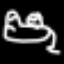
Label: frog